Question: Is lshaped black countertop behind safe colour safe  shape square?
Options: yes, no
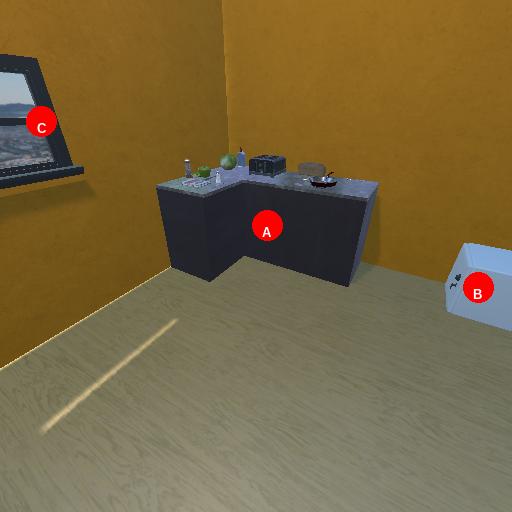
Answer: yes